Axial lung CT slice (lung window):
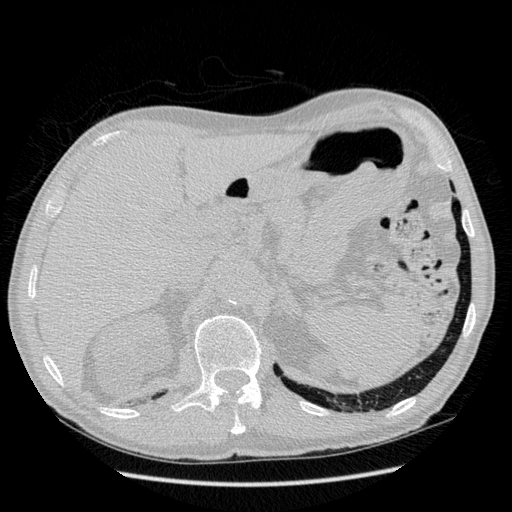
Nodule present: no